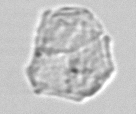
Label: detritus_transparent